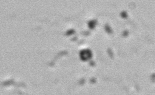
Label: Phaeocystis_debris